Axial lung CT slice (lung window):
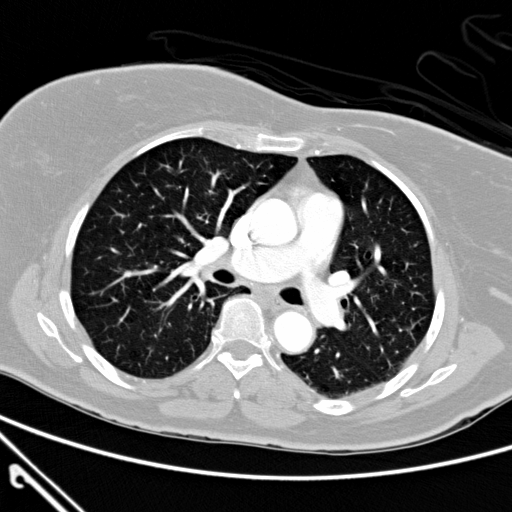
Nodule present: no